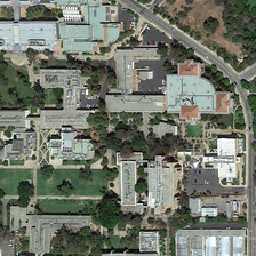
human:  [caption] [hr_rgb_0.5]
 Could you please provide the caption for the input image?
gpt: The school is on the side of the road.

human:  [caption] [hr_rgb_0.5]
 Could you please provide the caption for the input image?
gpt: School's on the side of the road.

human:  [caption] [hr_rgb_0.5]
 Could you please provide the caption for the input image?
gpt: The school is on the road.

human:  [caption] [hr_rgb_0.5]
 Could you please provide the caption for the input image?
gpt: school buildings are surrounded by dark green trees .

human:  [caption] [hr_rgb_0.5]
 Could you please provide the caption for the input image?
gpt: The FICA school next to the road.